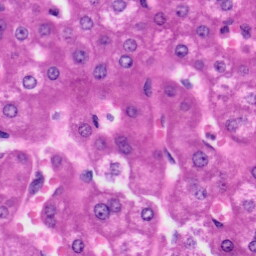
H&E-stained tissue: Liver